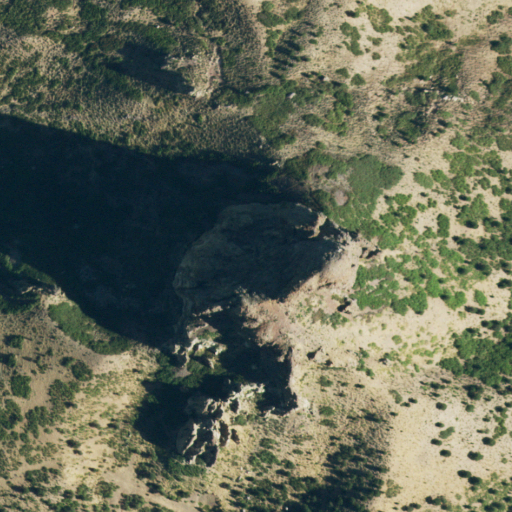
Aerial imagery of mountain in Colorado named Goemmer Butte containing shrub, grassland, and evergreen forest